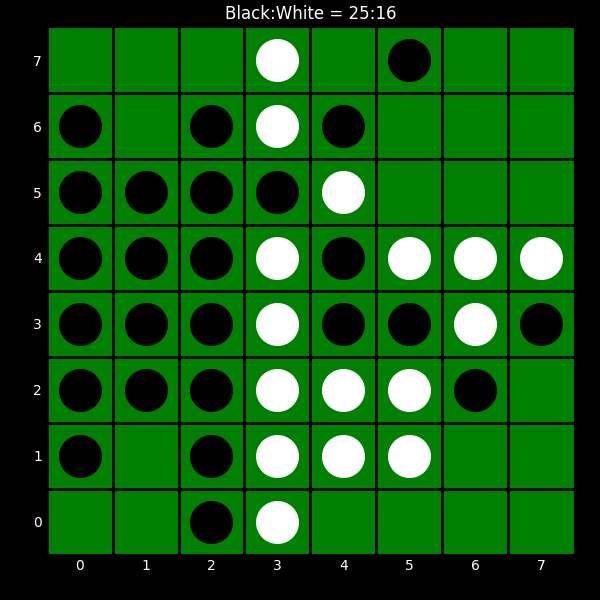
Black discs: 25
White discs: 16